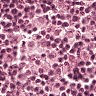
Metastatic tissue present: no